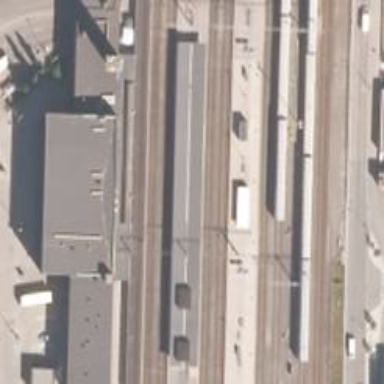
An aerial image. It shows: Platform edge at railway station.